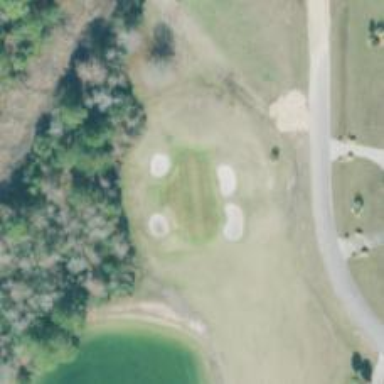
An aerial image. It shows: Golf hole.